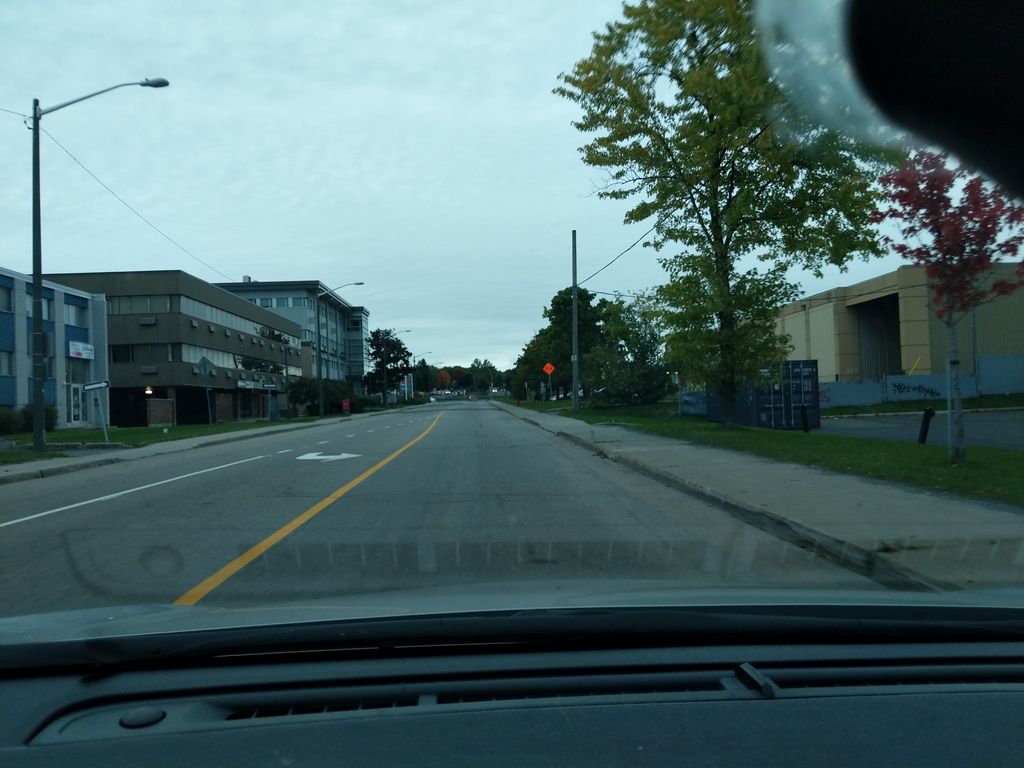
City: quebec_city